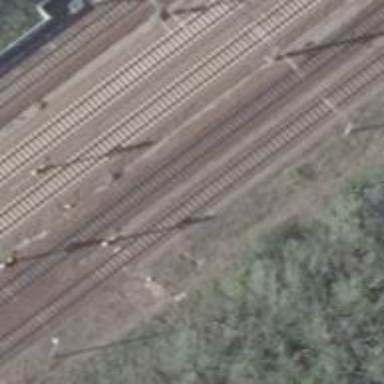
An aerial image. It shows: Railway siding for service.